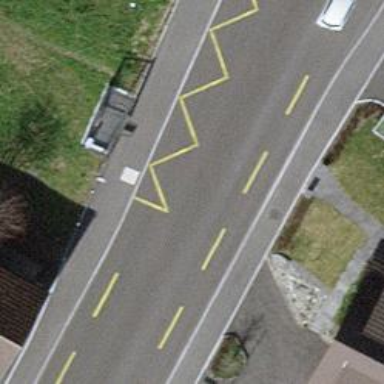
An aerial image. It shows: Bus stop with designated stop position for public transport.